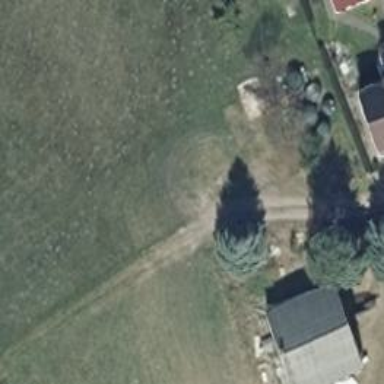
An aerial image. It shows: Evergreen needle-leaved tree.